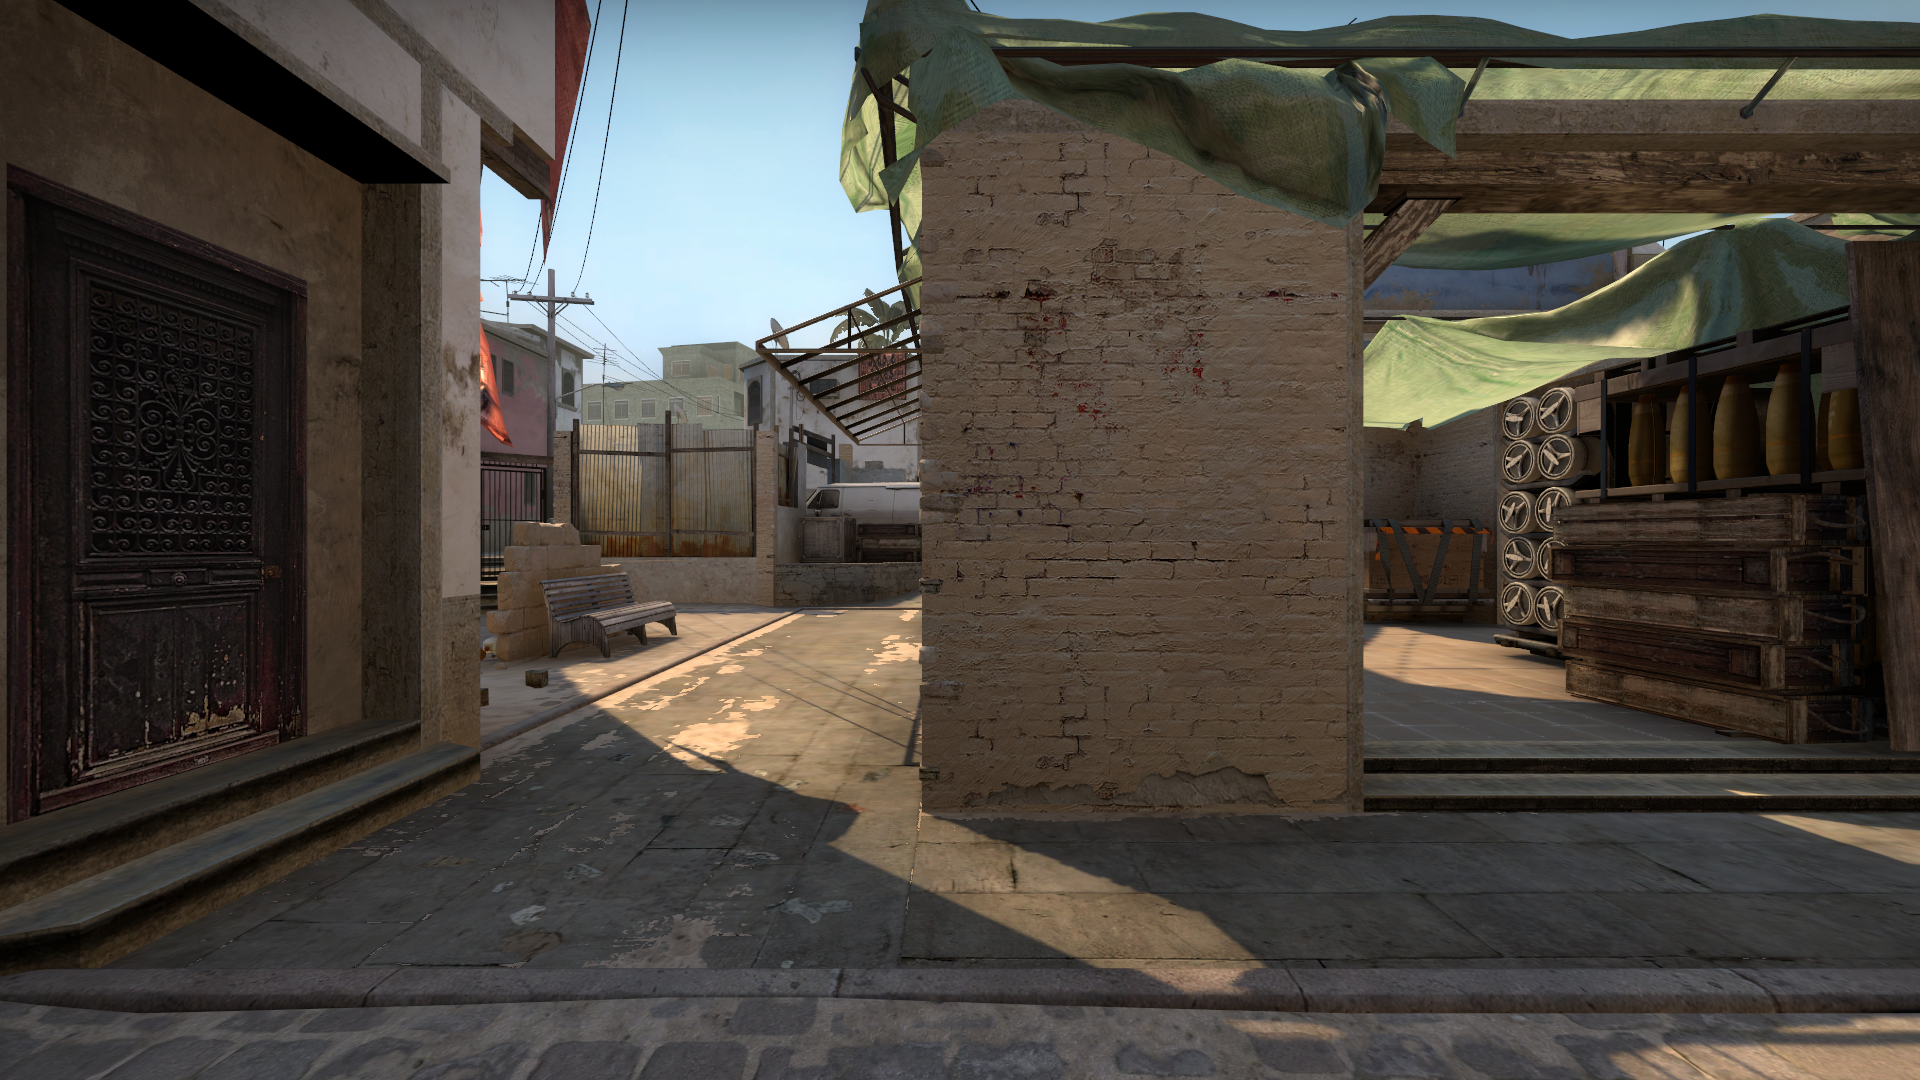
Map: de_mirage